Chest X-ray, PA view. Patient: 23 years old, sex M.
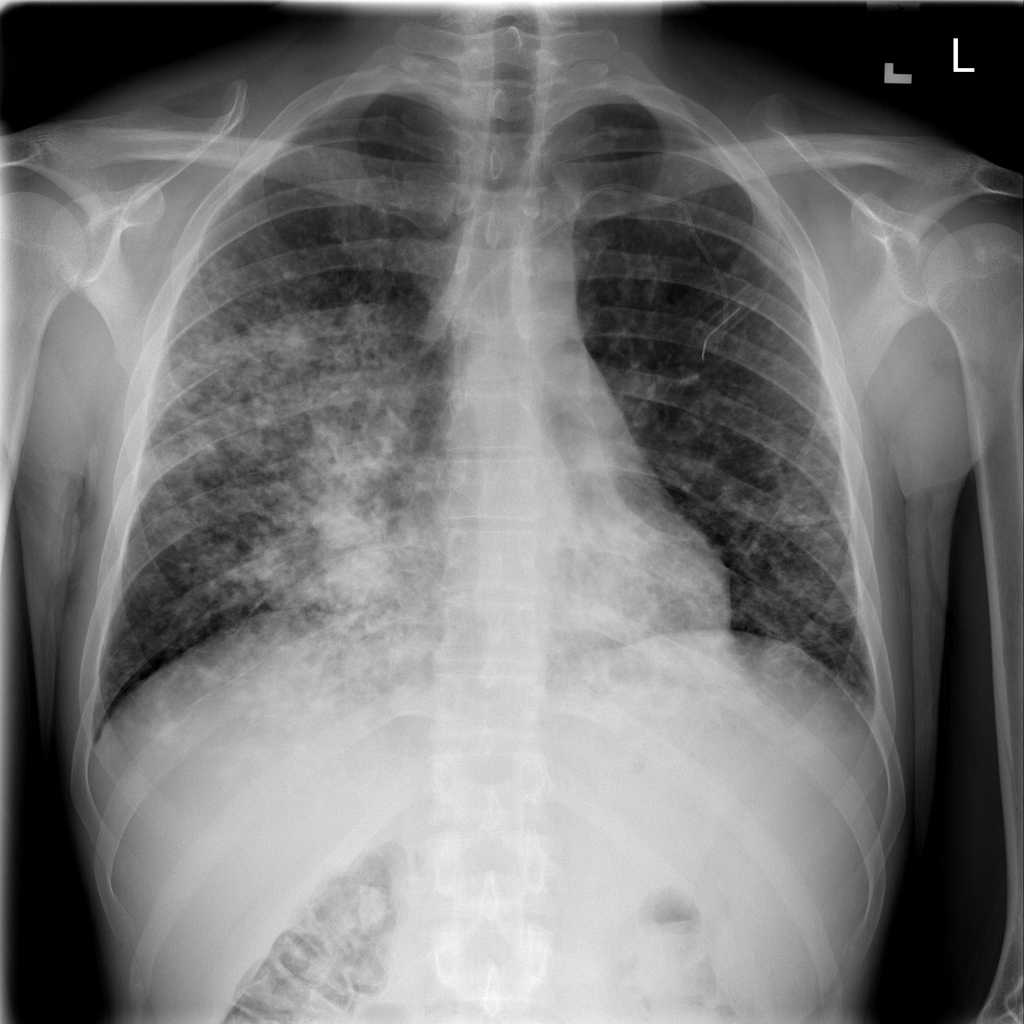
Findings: Nodule